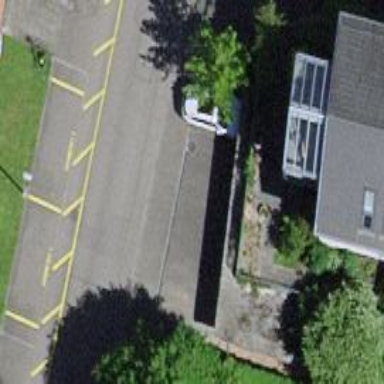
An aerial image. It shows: Parking available on the street side.